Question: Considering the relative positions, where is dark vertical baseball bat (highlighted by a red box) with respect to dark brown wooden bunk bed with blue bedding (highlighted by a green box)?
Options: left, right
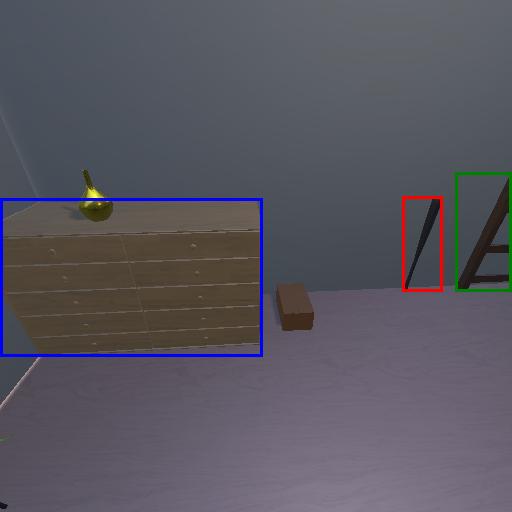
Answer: left